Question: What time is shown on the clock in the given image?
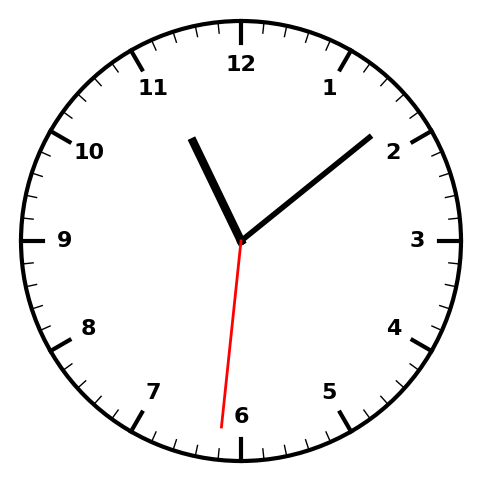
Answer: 11:08:31